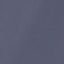
Land use / land cover class: SeaLake